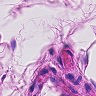
Metastatic tissue present: no